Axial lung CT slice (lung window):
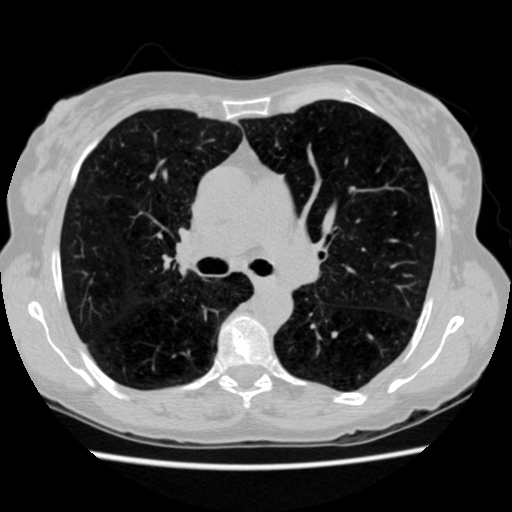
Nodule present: no